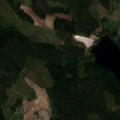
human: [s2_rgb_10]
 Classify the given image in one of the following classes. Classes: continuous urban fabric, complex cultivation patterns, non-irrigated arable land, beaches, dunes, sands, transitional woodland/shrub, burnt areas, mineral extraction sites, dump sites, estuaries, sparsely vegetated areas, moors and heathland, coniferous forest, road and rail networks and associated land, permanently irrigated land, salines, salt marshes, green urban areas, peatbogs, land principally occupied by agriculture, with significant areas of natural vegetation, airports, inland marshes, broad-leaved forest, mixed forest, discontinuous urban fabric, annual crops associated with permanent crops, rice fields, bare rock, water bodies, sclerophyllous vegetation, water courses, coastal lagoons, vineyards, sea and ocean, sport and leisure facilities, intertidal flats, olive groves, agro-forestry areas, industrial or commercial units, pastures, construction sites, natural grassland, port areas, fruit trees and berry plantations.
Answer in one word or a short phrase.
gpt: non-irrigated arable land, land principally occupied by agriculture, with significant areas of natural vegetation, coniferous forest, mixed forest, transitional woodland/shrub, water bodies